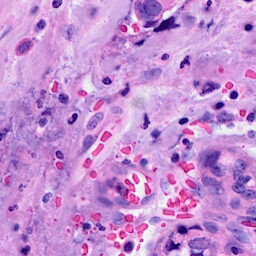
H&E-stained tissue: Breast